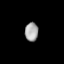
Tissue: lung
Cell type: Endothelial cells
Senescence score: 0.5516
Nuclear area (px): 242
Mean DAPI intensity: 165.24